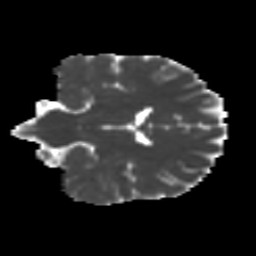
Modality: MD
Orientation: coronal
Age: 18
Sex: female
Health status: ill
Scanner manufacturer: ge
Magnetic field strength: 3 T
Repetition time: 6.776 s
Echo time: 0.0794 s